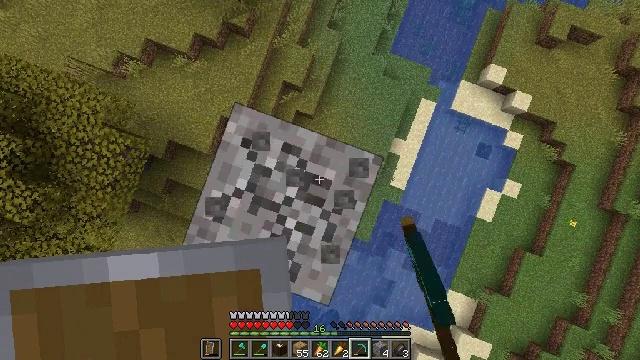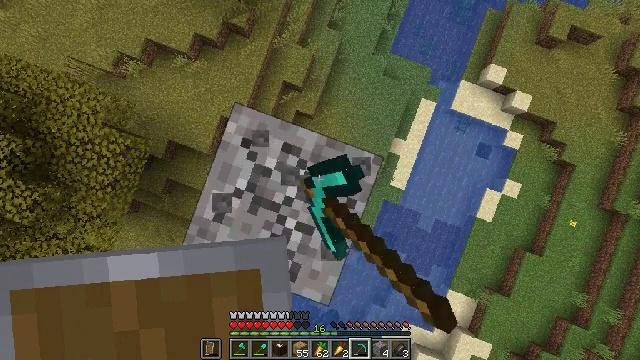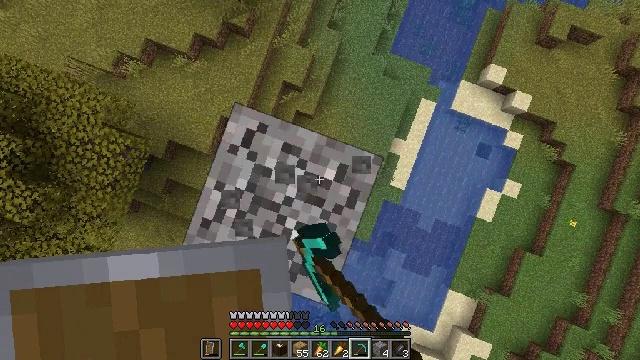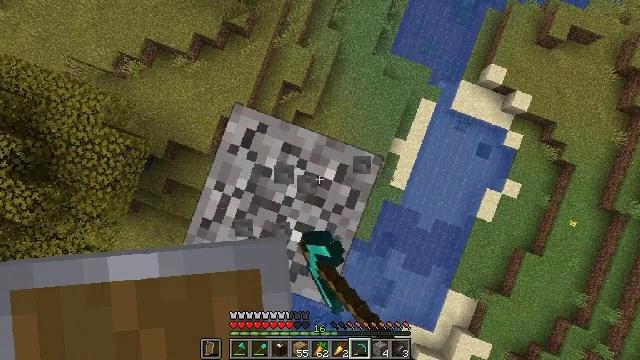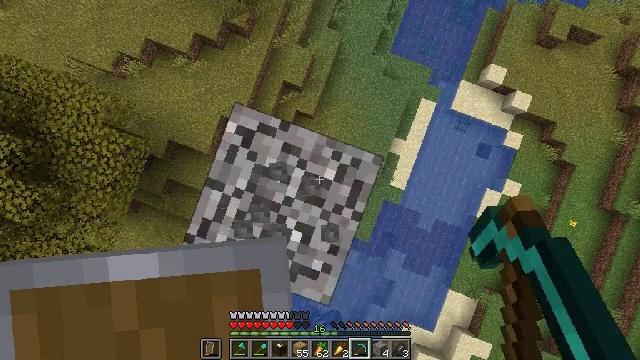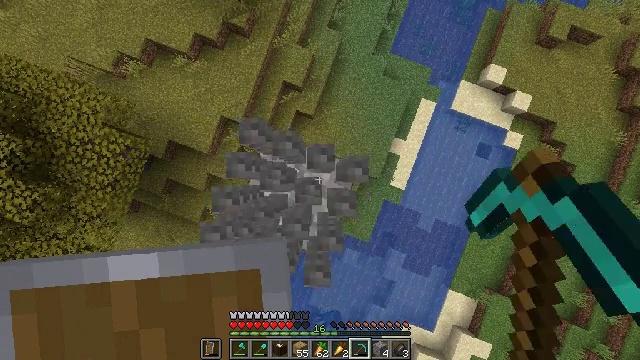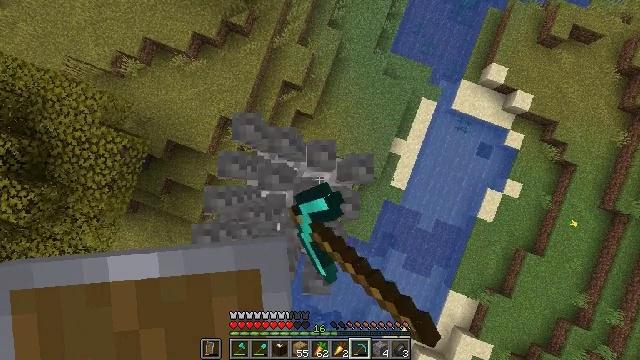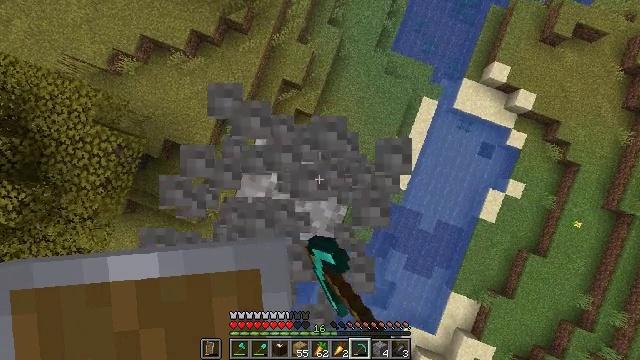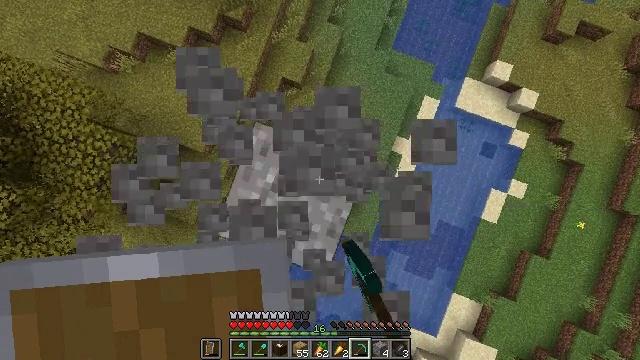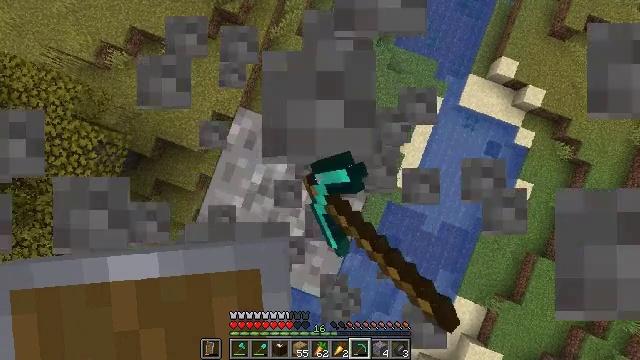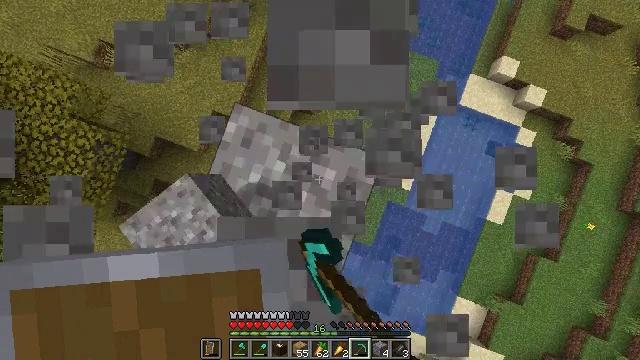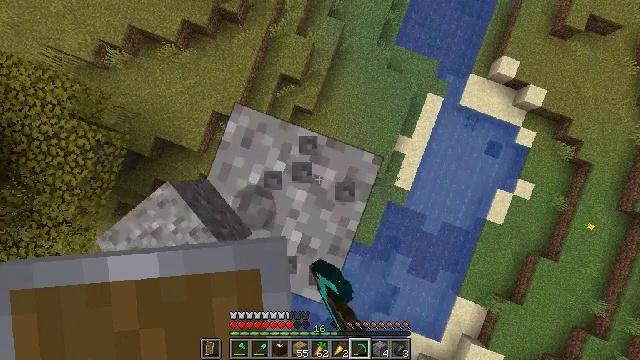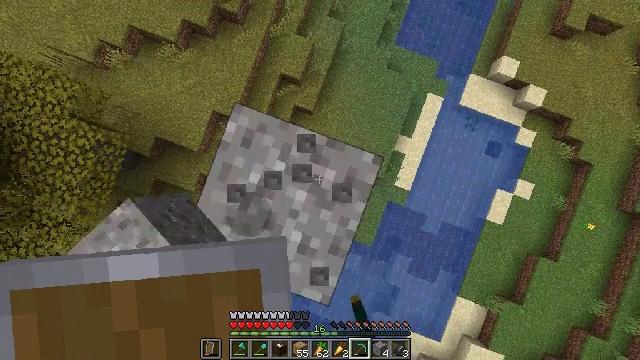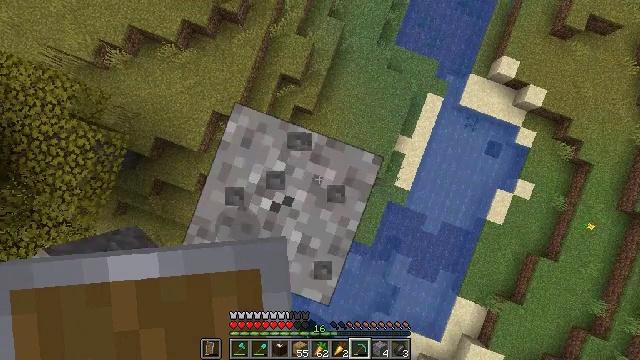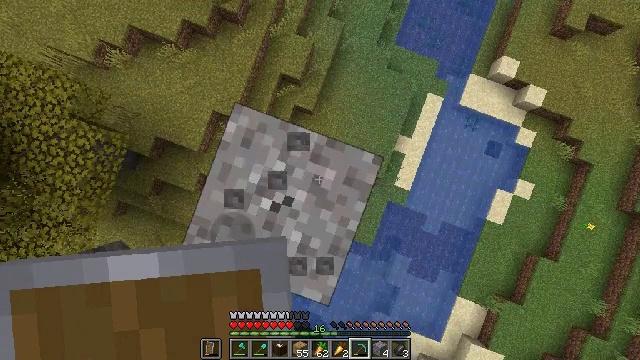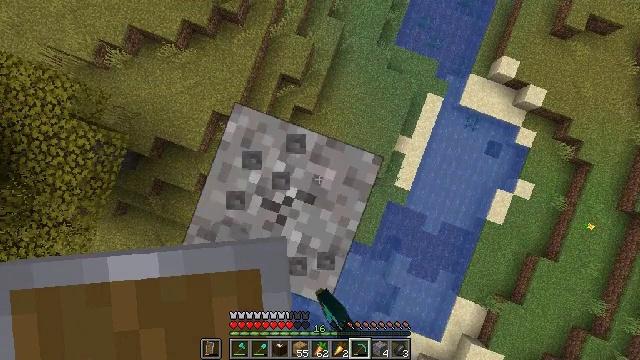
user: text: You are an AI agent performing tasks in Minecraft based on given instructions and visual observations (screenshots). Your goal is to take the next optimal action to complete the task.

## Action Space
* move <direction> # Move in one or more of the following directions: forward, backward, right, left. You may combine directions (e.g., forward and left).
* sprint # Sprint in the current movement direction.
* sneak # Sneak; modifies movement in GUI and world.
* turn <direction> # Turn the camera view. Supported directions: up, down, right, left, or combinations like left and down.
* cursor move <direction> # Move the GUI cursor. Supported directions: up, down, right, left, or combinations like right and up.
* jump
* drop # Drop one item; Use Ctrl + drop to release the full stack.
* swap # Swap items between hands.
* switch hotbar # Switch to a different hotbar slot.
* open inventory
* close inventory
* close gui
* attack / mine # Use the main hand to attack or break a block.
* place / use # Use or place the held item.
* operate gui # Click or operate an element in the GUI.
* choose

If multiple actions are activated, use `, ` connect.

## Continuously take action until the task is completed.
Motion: motion action
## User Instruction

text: Dig through gravel to clear a path.
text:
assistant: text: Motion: attack / mine
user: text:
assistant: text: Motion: attack / mine
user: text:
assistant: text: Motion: attack / mine
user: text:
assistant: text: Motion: attack / mine
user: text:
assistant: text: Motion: attack / mine
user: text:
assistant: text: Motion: attack / mine
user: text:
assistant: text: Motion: attack / mine
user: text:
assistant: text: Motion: attack / mine
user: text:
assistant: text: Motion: attack / mine
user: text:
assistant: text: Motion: attack / mine
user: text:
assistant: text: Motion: attack / mine
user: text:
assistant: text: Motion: attack / mine
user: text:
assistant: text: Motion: attack / mine
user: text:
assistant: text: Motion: attack / mine
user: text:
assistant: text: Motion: attack / mine
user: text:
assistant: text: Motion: attack / mine
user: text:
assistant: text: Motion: attack / mine
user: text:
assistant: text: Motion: attack / mine
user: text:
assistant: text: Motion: attack / mine
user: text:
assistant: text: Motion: attack / mine
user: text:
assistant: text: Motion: attack / mine
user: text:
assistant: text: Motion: attack / mine
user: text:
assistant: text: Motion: attack / mine
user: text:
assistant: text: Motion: attack / mine
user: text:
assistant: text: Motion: attack / mine
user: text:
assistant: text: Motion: attack / mine
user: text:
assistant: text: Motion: attack / mine
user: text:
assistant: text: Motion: attack / mine
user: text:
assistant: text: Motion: attack / mine
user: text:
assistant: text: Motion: attack / mine